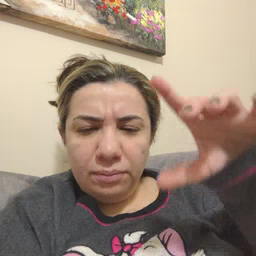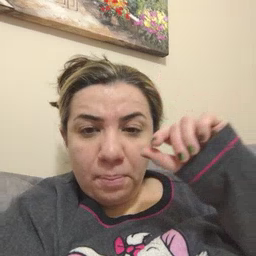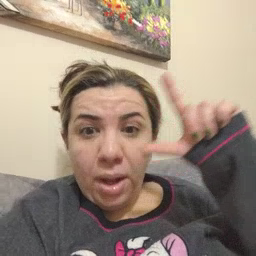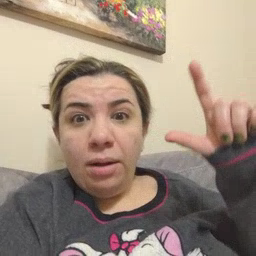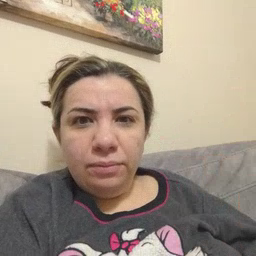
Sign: wake